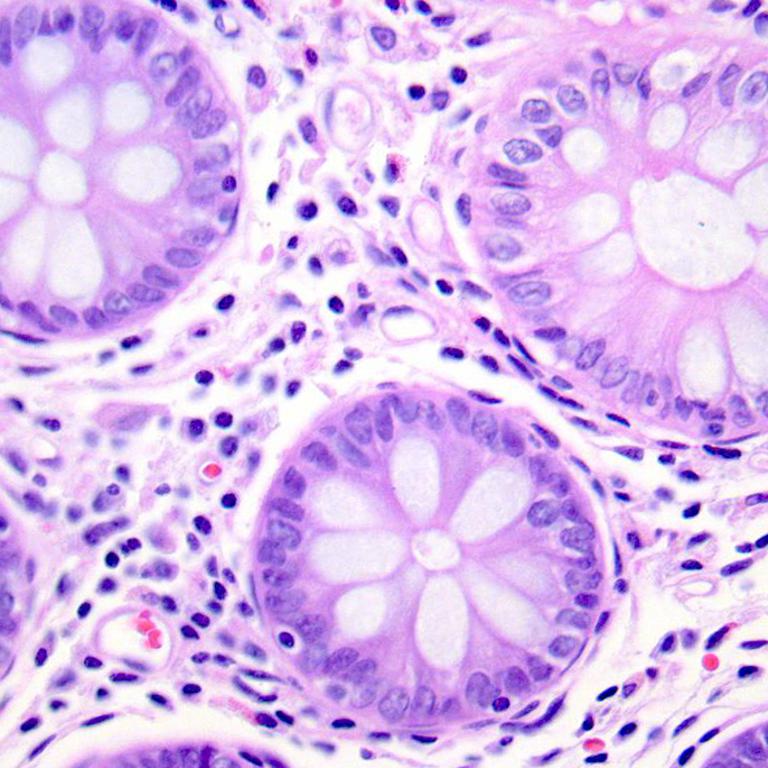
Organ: colon
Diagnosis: benign